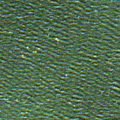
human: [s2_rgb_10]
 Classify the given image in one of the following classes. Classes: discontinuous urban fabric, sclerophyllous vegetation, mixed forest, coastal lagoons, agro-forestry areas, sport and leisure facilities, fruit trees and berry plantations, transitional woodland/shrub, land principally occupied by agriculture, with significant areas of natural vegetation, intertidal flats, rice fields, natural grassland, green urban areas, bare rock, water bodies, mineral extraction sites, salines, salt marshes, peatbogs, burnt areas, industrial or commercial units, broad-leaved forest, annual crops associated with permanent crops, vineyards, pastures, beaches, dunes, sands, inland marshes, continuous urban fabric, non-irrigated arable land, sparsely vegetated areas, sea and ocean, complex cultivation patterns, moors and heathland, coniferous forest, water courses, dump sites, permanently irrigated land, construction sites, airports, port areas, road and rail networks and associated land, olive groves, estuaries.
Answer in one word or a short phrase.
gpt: sea and ocean